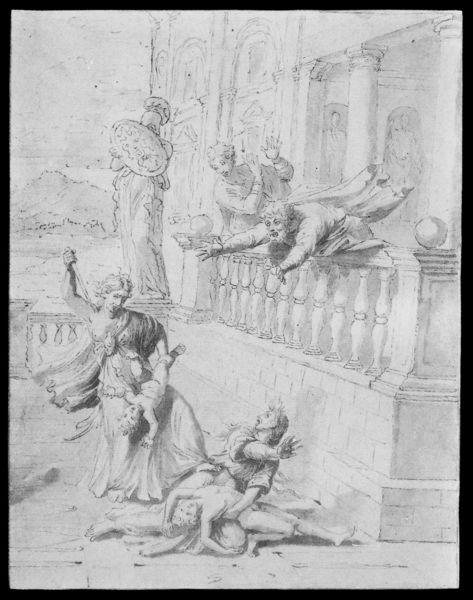
Titel: Medea tötet ihre Kinder
Künstler: Nicolas Poussin
Institution: Windsor Castle, Royal Library
Schlagwörter: berg, gemälde, nackt, menschen, frau, gebäude, zaun, leiche, messer, mord, steine, bild, kind, mutter, vater, kinder, balkon, mauer, geländer, fugen, schild, radierung, helm, dolch, sturz, dolche